Question: On a legacy application, we introduced the container in which we add 'Definition' inside 'Extension'
'''
$serviceId = ($alias == 'default') ? 'm6_statsd' : 'm6_statsd.'.$alias;
$definition = new Definition('M6Web\Component\Statsd\Client');
$definition->setScope(ContainerInterface::SCOPE_CONTAINER);
$definition->addArgument($usedServers);
$container->setDefinition($serviceId, $definition);
'''
// The method to compile container
'''
private function loadContainer()
{
// Ok that's just plain bad, but at least it works. I need this as a static because controllers can't access application
// and I can't put container in models because it would be inherited by front office.
self::$container = new ContainerBuilder();
$helpscoutExtension = new HelpscoutExtension();
self::$container->registerExtension($helpscoutExtension);
self::$container->loadFromExtension($helpscoutExtension->getAlias());
$statsdExtension = new StatsdExtension();
self::$container->registerExtension($statsdExtension);
self::$container->loadFromExtension($statsdExtension->getAlias());
$loader = new YamlFileLoader(self::$container, new FileLocator(C_PATH_GLOBAL_CONF));
$loader->load('bov6.yml');
self::$container->compile();
dump(self::$container);
}
'''
The container is compiled but when I dump the container, it shows only the Definition and there are no services available

What am I missing please ? Why is the Definition not transformed into a service ?
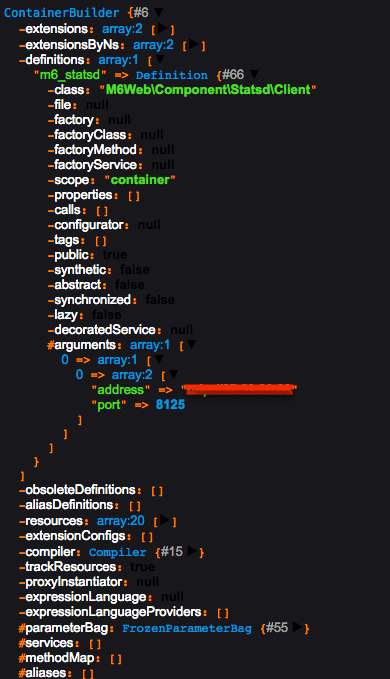
Answer: If you haven't called the '$container->get('service')' method for a service, the service isn't created.
Service is instantiated the first time you try to access it.